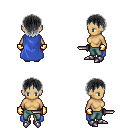
a pixel art fantasy rpg character, female body template, human, tanned skin, blue cape, teal pants, gray plain hairstyle, gold gloves, metal boots, dagger, four views (front, back, left, right), 2x2 character sprite sheet, small pixel art, hard edges, no anti-aliasing